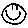
Label: smiley face